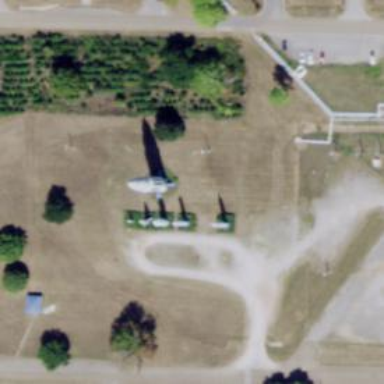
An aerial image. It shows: Historic rocket attraction.